Question: i have been following
<URL>
snowfall tutorial, but i am getting some issue in iOS 5, something like <URL>
<URL>
<URL>
-
'''
(void)onAnimationComplete:(NSString *)animationID finished:(NSNumber *)finished context:(void *)context {
UIImageView *flakeView = context;
'''
****this is where the issue is: implicit conversion of a non objective c pointer type 'void *' to 'UIimageview' is disallowed when using ARC
Please suggest, how can I solve this problem.
Regards

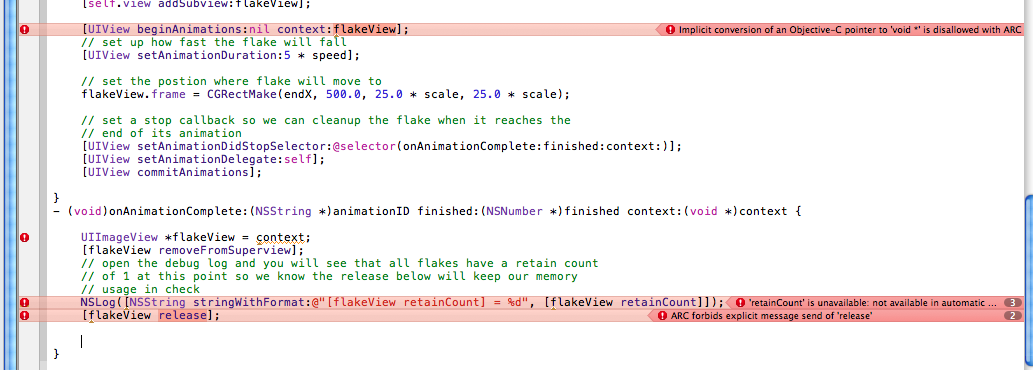
Answer: ## Expanding on @fluchtpunkt 's comment which should really have been an answer ;)
ARC works by determining, at compile time, if the objects are needed or not - it then works out your retain/release for you.
If you pass an object as '(void *)' the compiler cannot work out that it has to retain this object so it might get released before you use it.
The '__bridge' explicitly tells the compiler that you are passing a 'real' object but using a 'void *' to do it.
However, there might be a risk of a memory leak if you don't tell the compiler somewhere else that you are done with the object :)
Take a look at <URL>_bridge' to see more details.